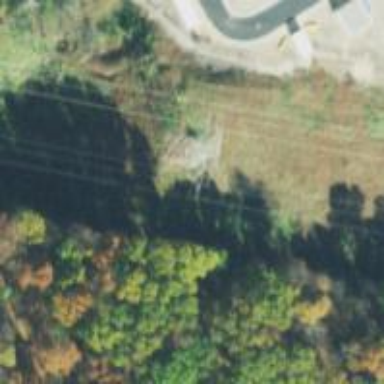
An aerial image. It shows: Lattice structure tower used for power transmission.